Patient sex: M
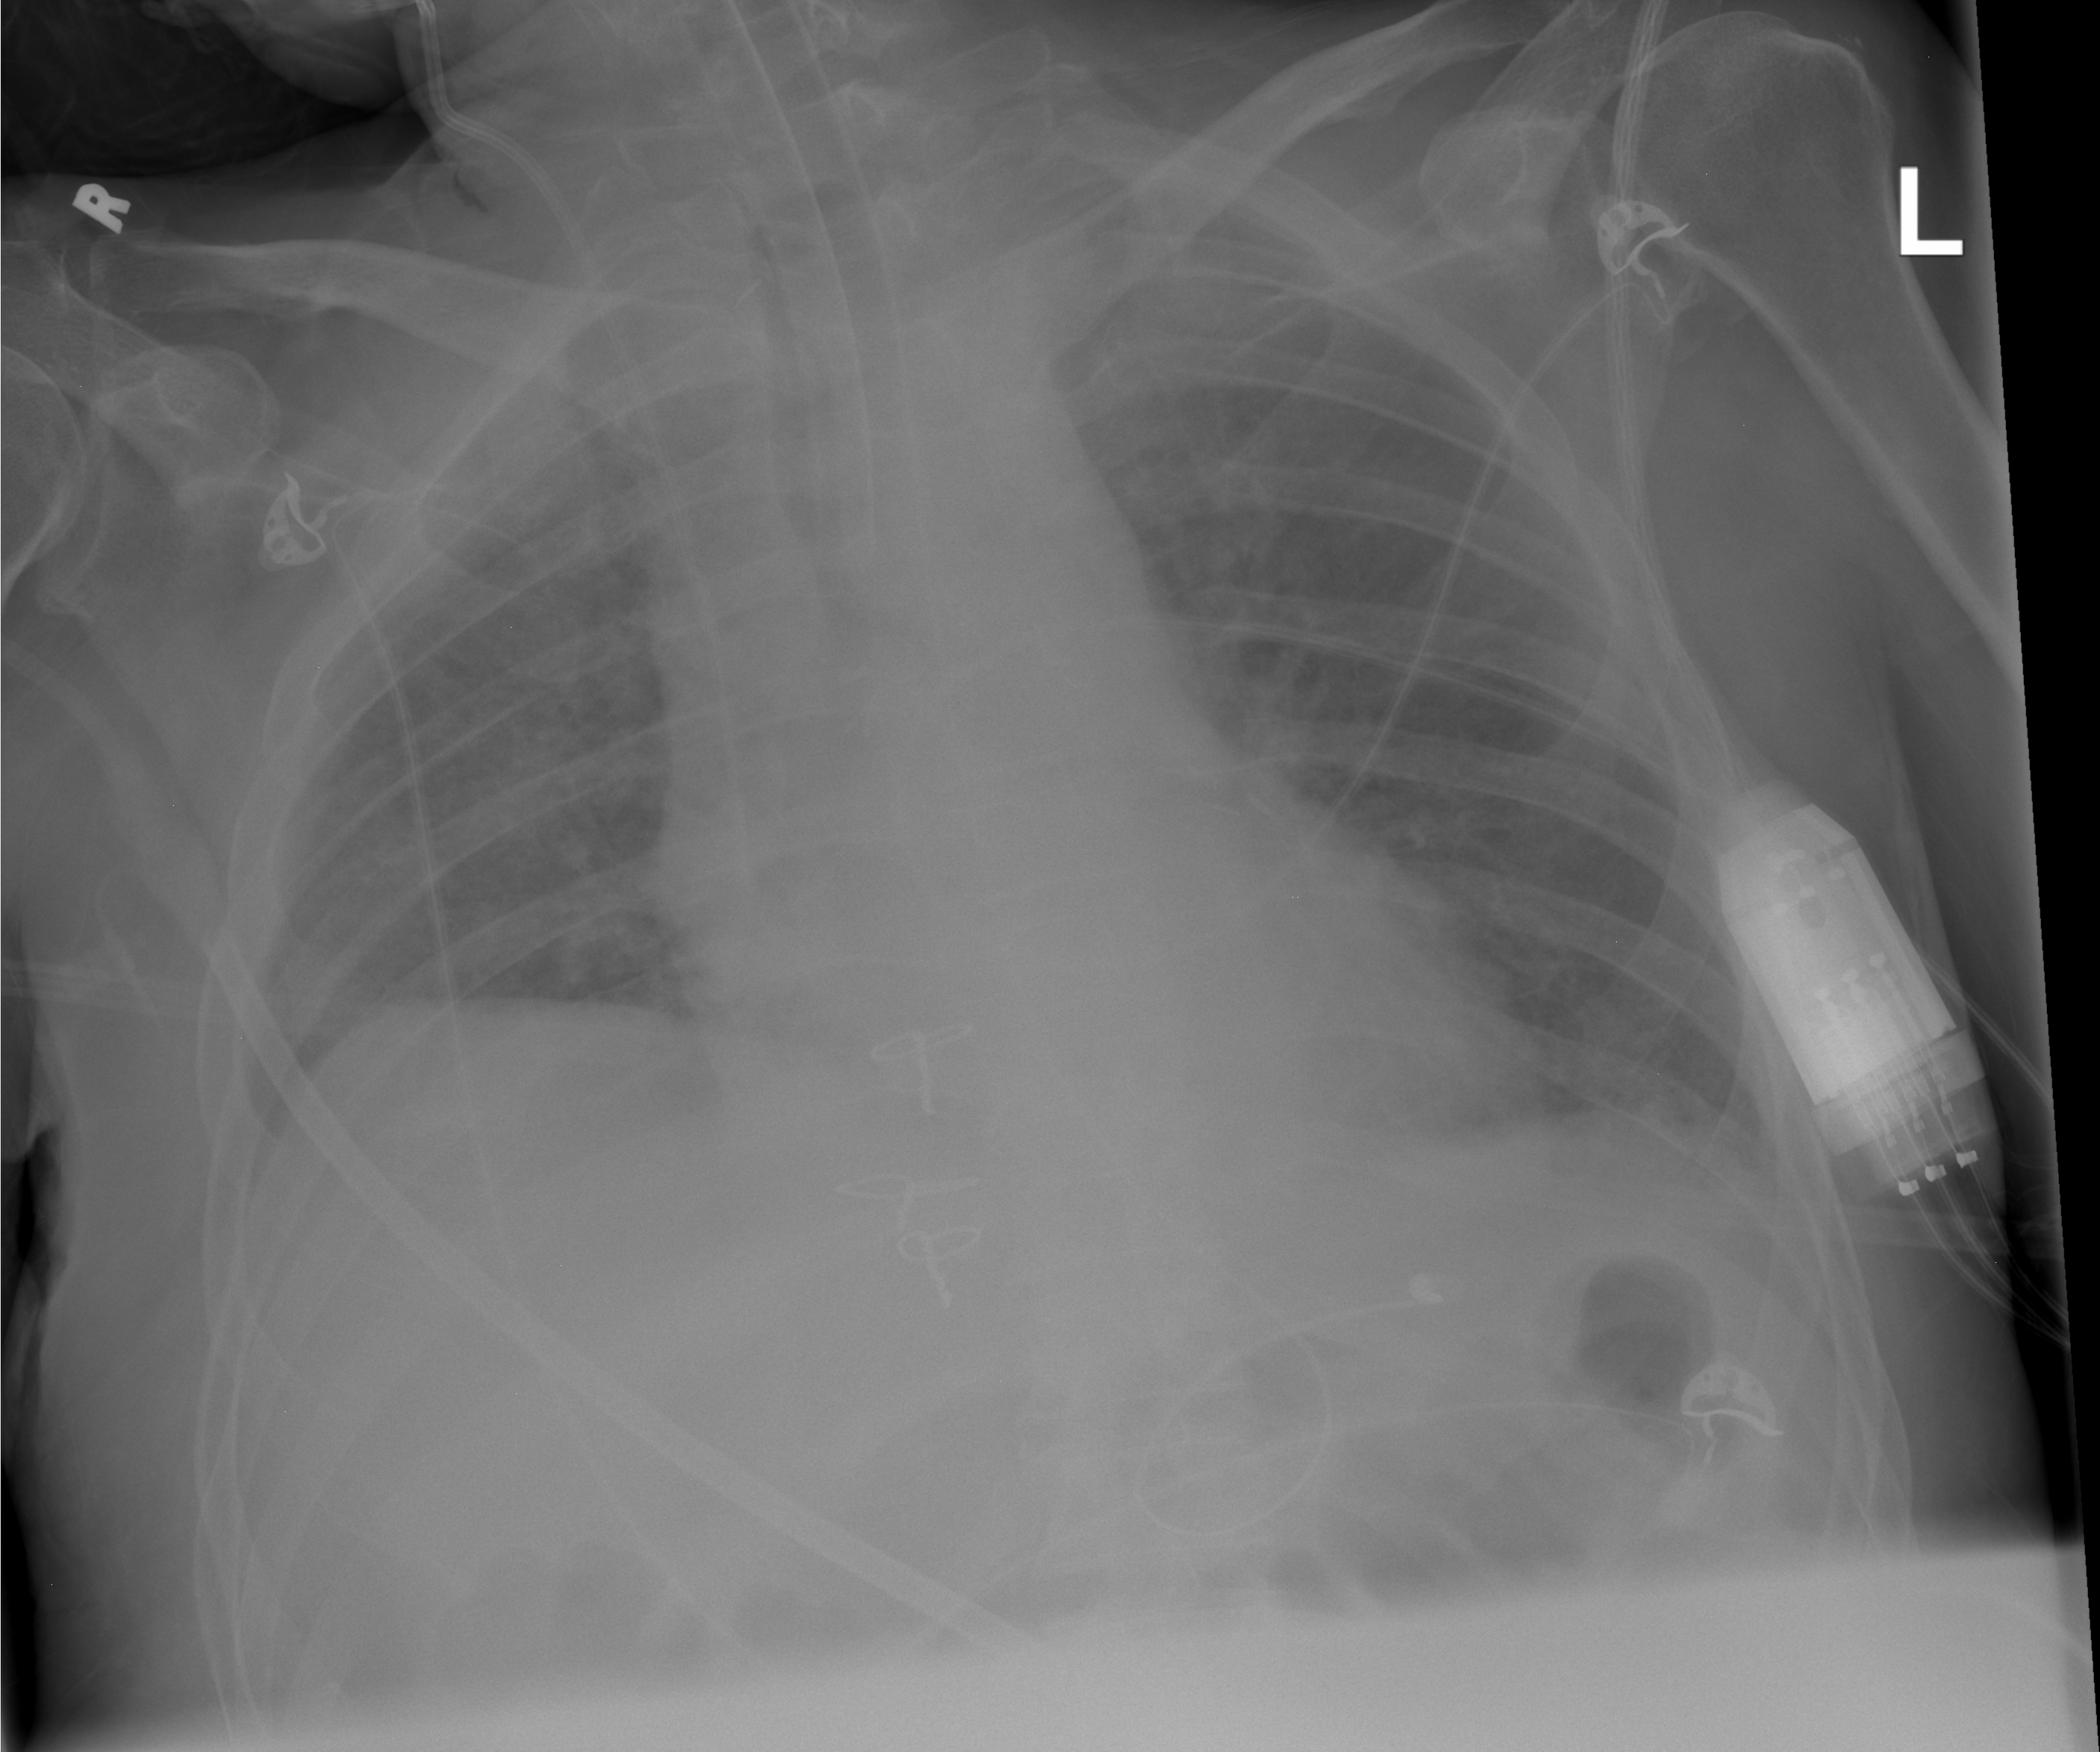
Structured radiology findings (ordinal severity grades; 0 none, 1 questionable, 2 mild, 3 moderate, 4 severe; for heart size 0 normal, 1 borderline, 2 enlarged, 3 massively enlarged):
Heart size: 1
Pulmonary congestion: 0
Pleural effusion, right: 0
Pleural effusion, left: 0
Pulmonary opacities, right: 2
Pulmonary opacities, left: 0
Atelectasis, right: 0
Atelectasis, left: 0